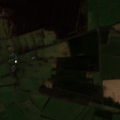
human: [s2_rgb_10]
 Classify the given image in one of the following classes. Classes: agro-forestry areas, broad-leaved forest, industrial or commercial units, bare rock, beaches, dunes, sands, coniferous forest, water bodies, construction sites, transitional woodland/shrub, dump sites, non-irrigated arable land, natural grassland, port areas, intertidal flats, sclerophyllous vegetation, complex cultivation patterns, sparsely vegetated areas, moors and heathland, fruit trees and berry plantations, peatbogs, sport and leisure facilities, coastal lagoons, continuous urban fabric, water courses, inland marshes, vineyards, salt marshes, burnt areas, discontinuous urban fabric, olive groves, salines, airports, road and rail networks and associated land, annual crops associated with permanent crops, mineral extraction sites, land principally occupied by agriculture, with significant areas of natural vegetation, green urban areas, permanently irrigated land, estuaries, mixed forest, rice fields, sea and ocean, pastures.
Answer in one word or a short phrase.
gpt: non-irrigated arable land, pastures, mixed forest, peatbogs